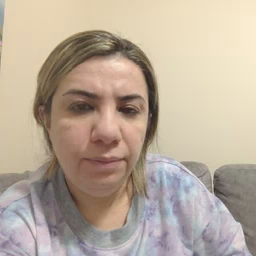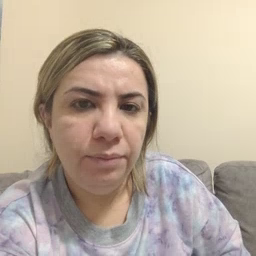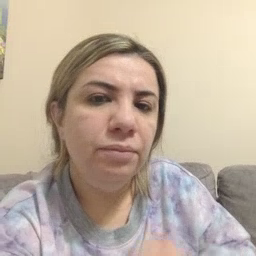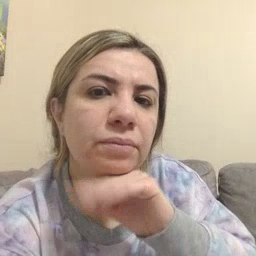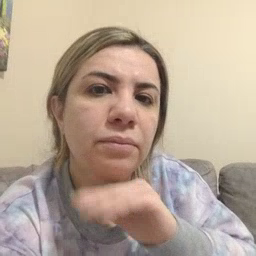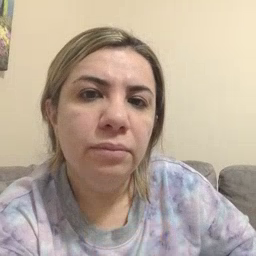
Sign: pig